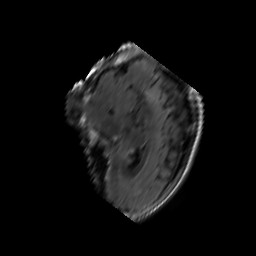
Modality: FLAIR
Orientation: sagittal
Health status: ill
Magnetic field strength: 3 T